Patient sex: F
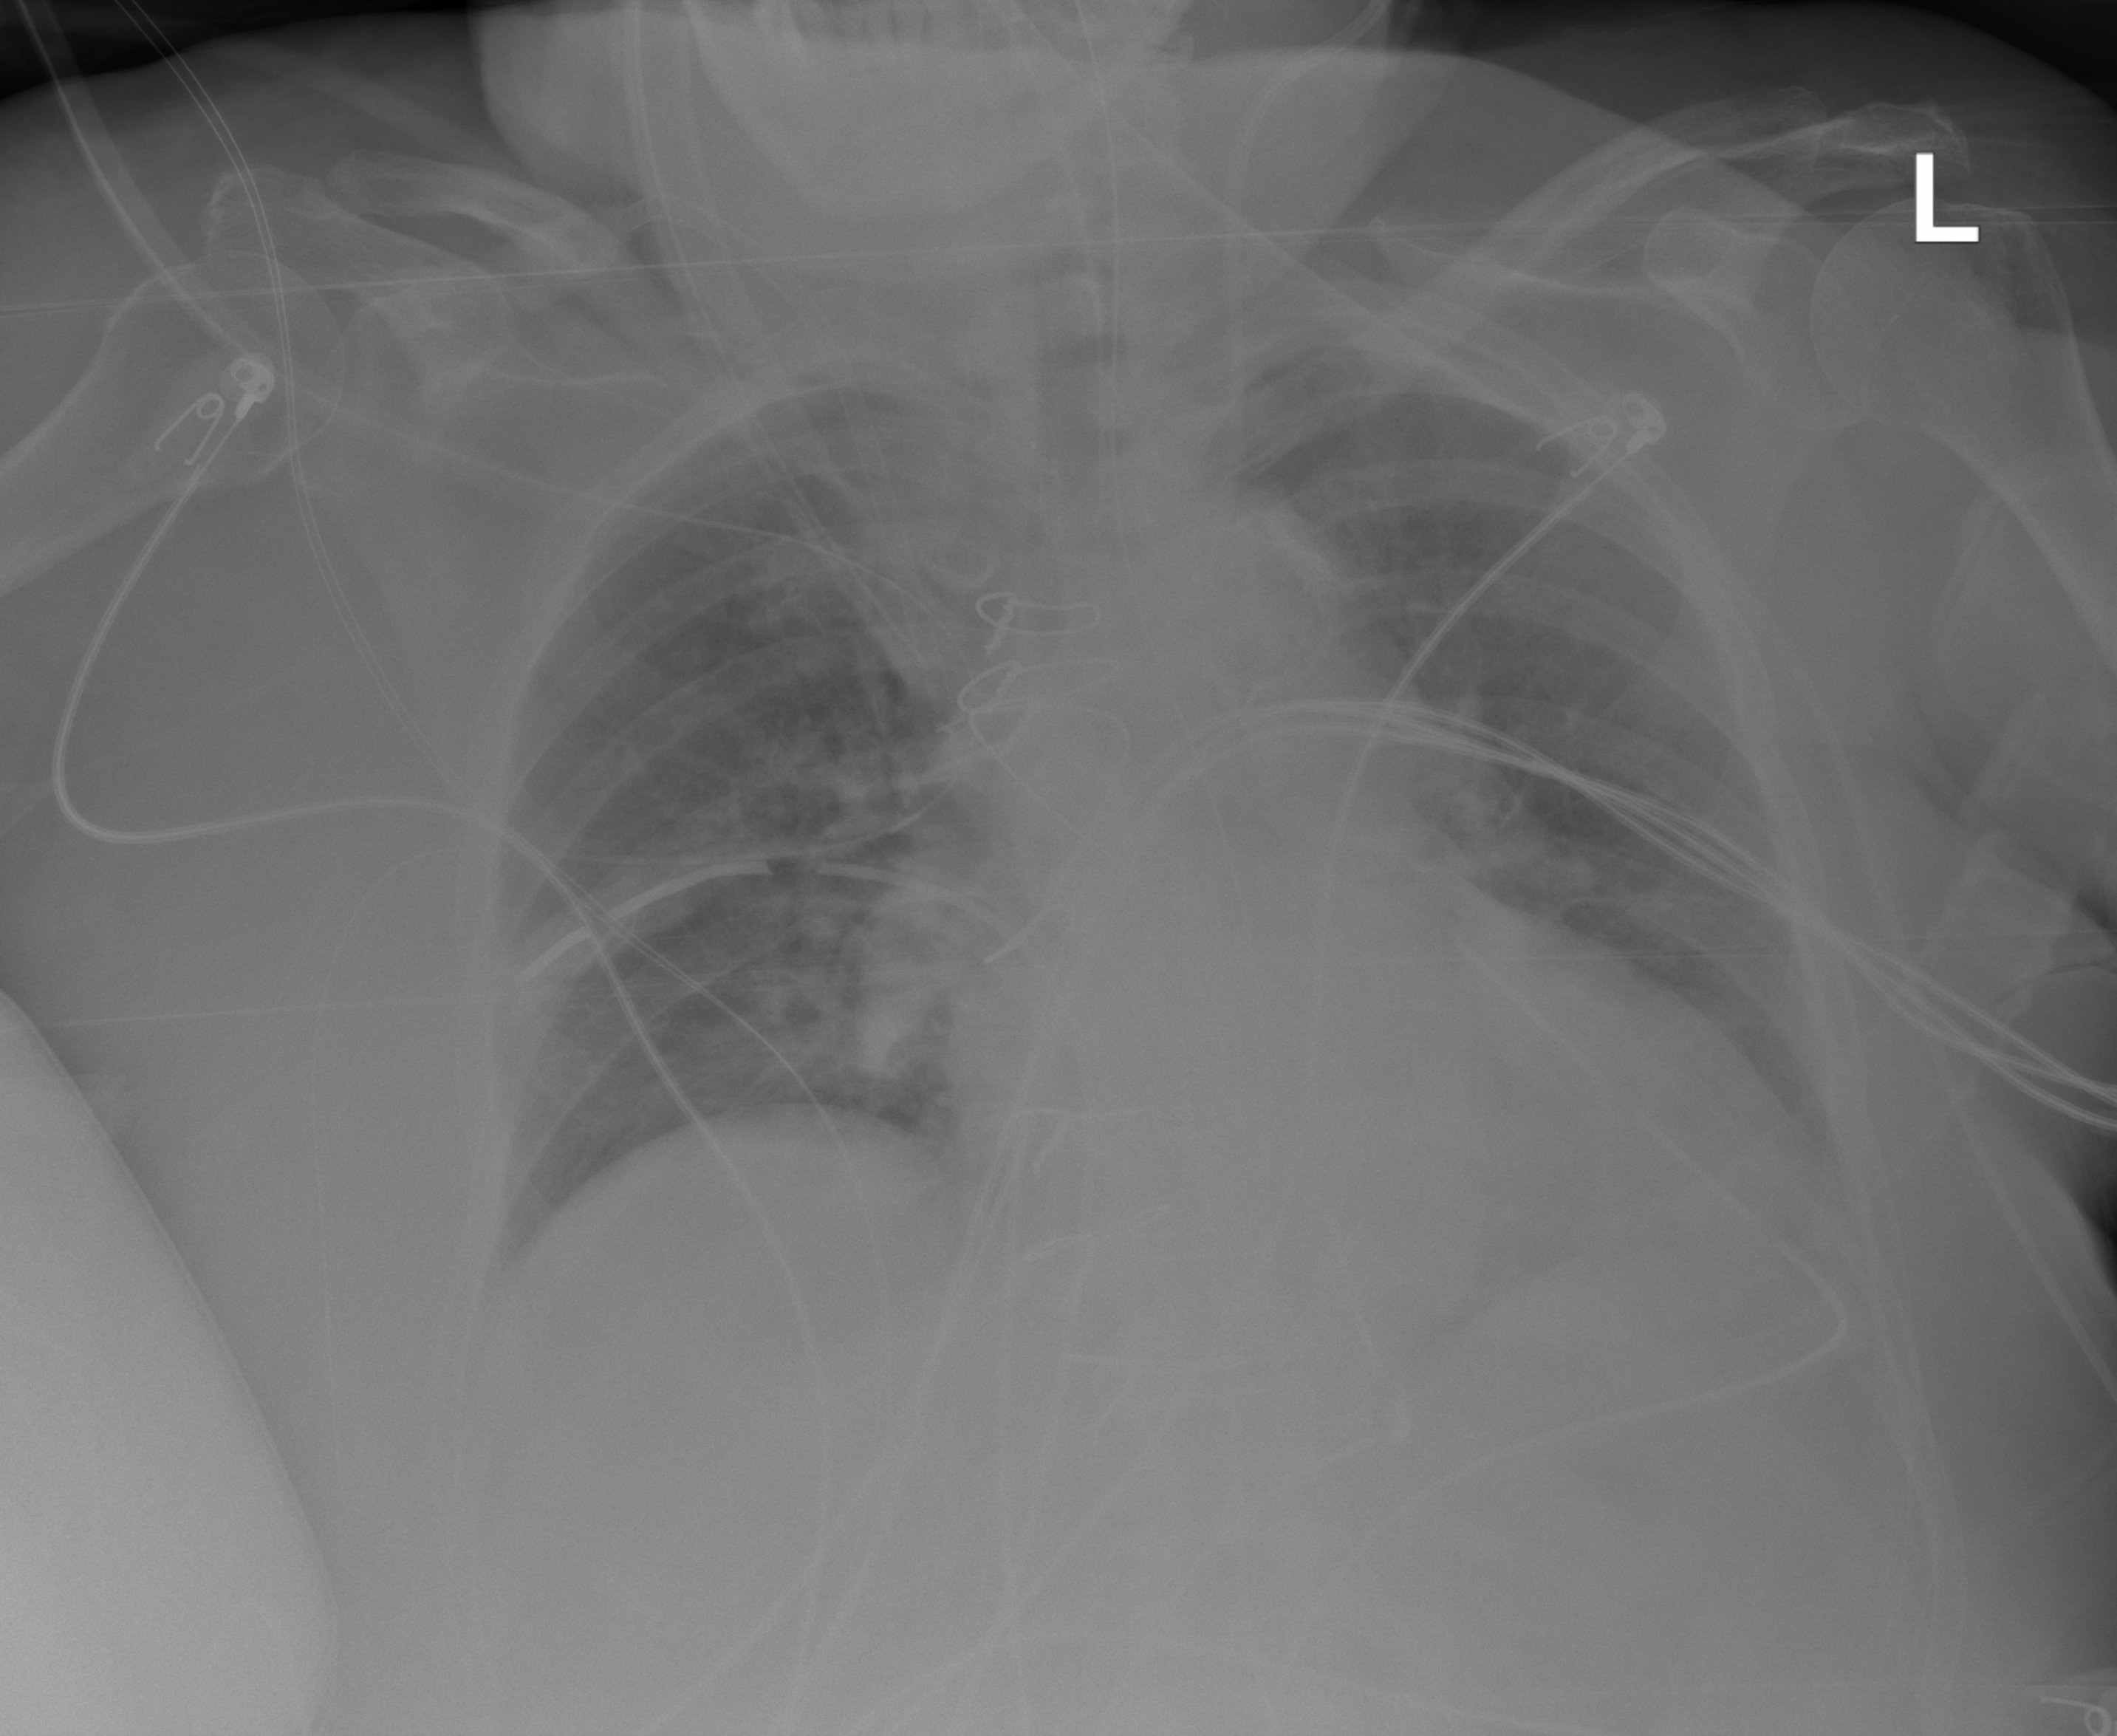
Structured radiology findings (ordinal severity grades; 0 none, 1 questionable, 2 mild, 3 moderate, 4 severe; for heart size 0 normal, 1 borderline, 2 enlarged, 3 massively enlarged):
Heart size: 1
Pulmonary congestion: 2
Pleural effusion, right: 1
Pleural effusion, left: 1
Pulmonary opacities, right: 1
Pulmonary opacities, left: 1
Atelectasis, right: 1
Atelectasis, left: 1